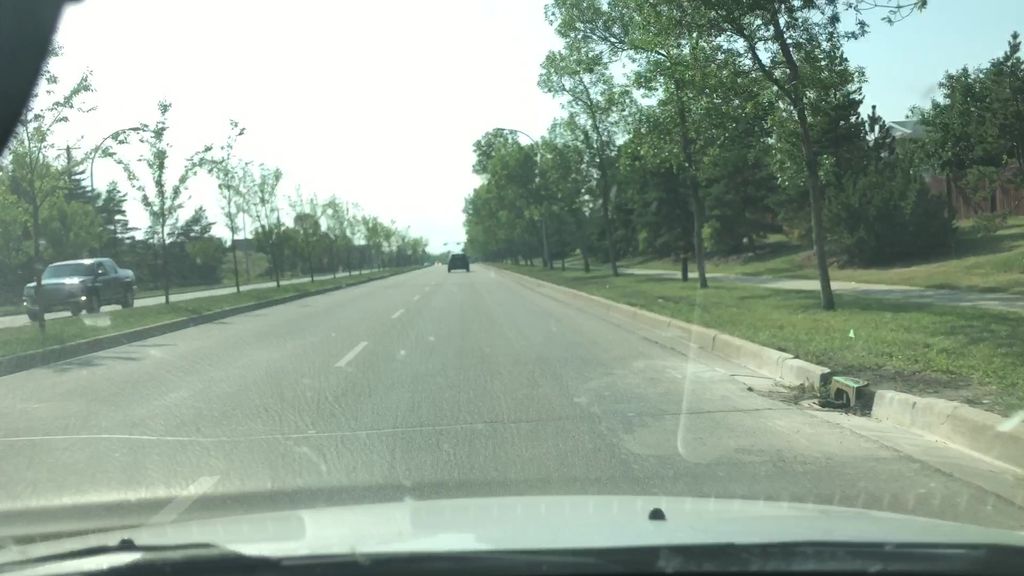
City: edmonton